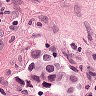
Metastatic tissue present: yes